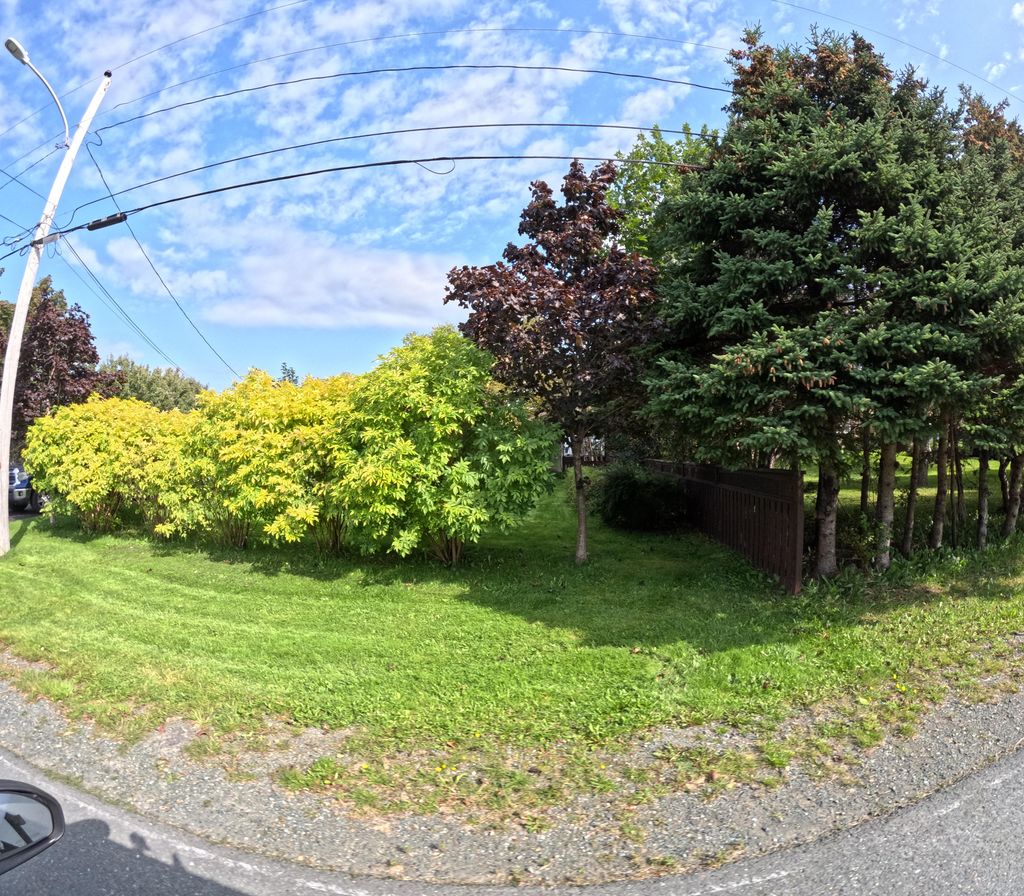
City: st_johns